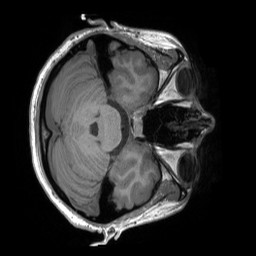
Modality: T1w
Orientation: axial
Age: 25
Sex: female